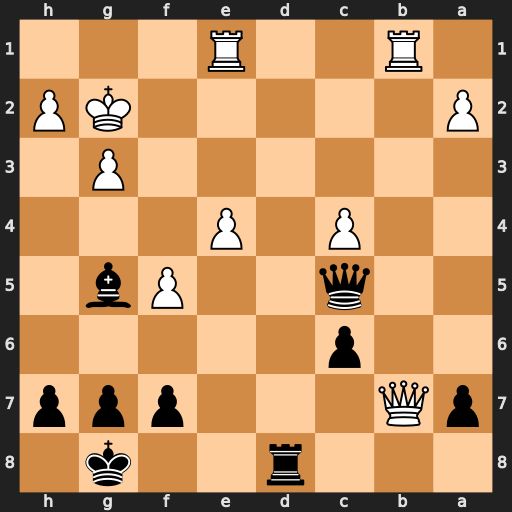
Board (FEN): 3r2k1/pQ3ppp/2p5/2q2Pb1/2P1P3/6P1/P5KP/1R2R3
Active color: b
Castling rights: -
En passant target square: -
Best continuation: Rd2+ Re2 Rxe2+